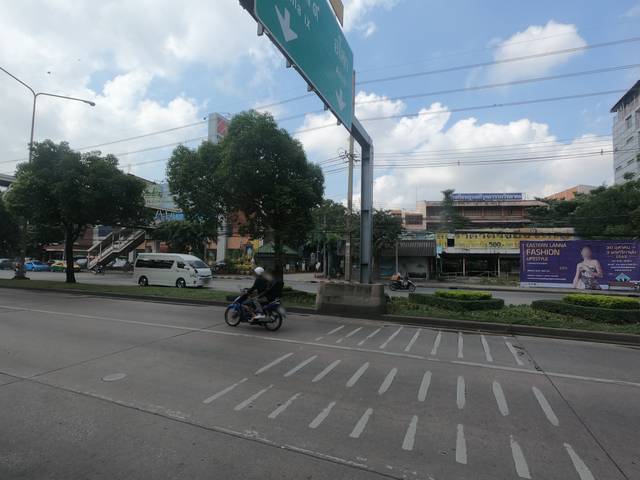
Region: Thailand
Coordinates: 13.782, 100.574